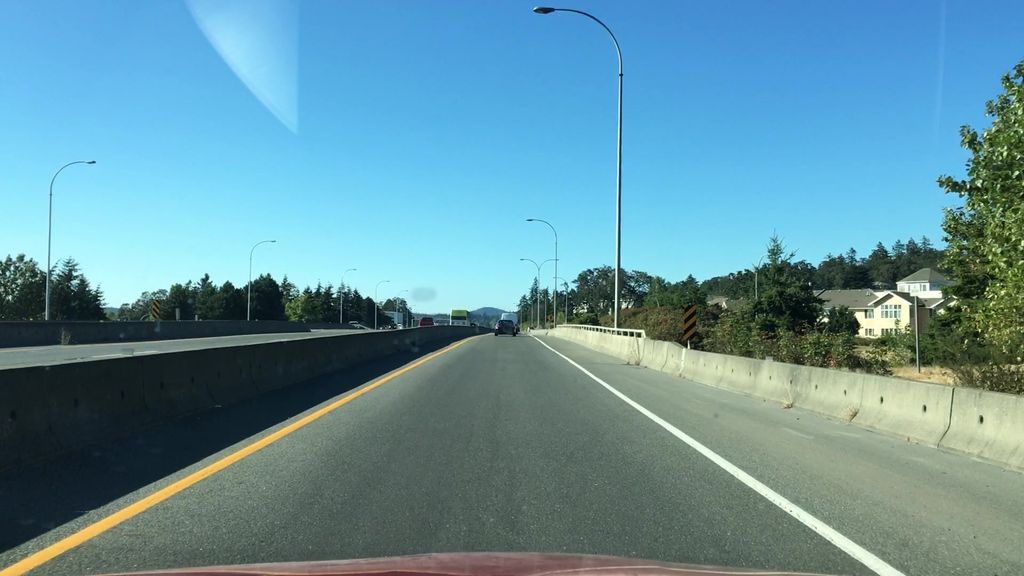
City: victoria